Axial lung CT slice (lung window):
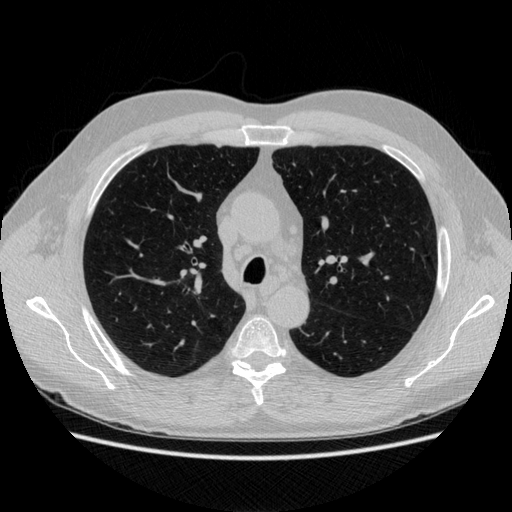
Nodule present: no